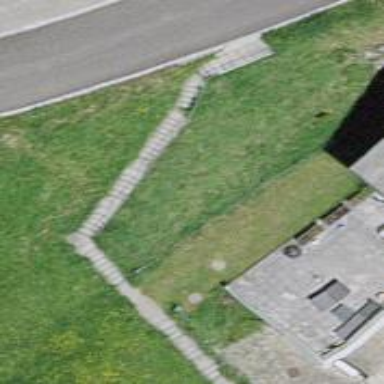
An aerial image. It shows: Set of steps on the road.